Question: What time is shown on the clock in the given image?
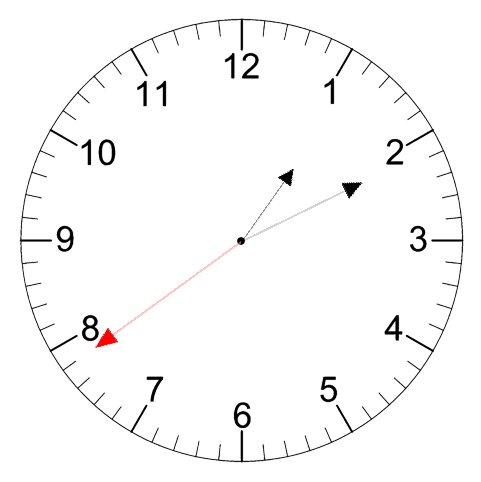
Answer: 01:10:39